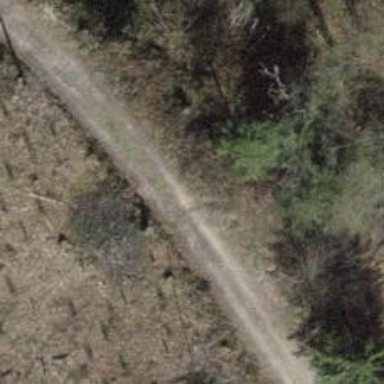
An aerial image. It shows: Unpaved path.